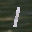
Label: 1